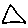
Label: triangle